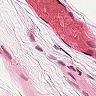
Metastatic tissue present: no